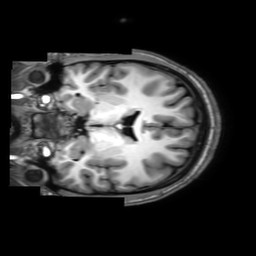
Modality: T1w
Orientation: coronal
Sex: female
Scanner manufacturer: philips
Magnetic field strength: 3 T
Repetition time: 0.01233 s
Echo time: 0.003478 s